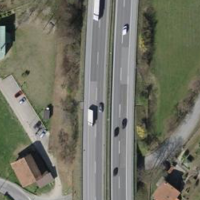
EUNIS habitat code: 57
Species observed at this site:
Lamium galeobdolon